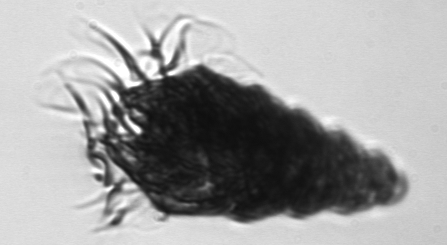
Label: Laboea_strobila